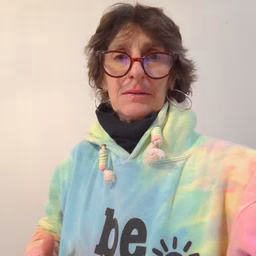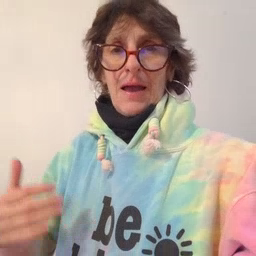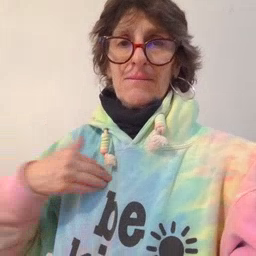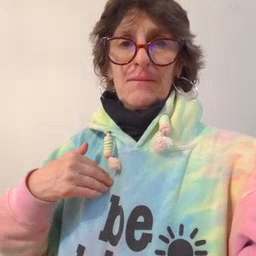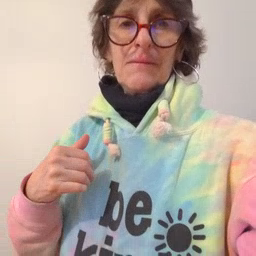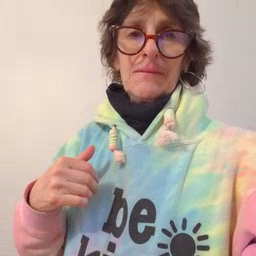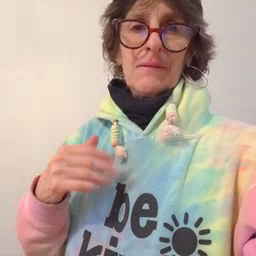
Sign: have